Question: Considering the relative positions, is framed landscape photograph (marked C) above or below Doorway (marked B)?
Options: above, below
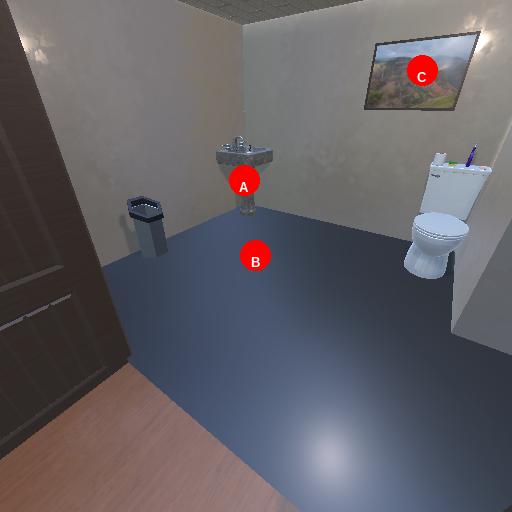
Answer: above